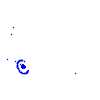
Particle: pion